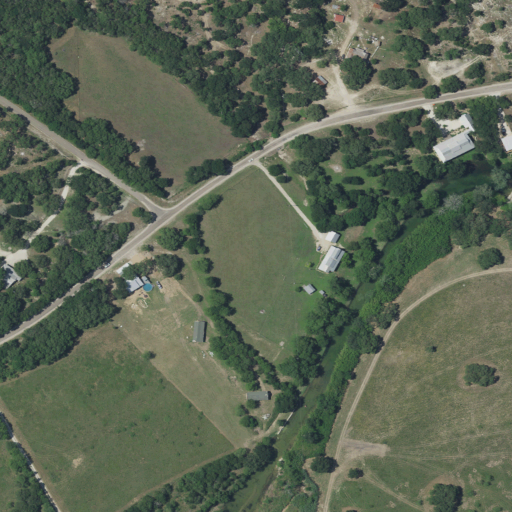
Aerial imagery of valley in Texas named Greens Hollow containing shrub, evergreen forest, grassland, deciduous forest, open development, and low intensity development